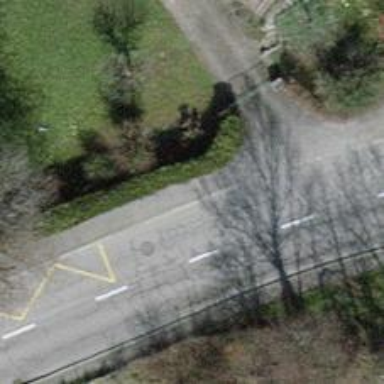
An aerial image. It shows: Asphalt sidewalk along the footway.